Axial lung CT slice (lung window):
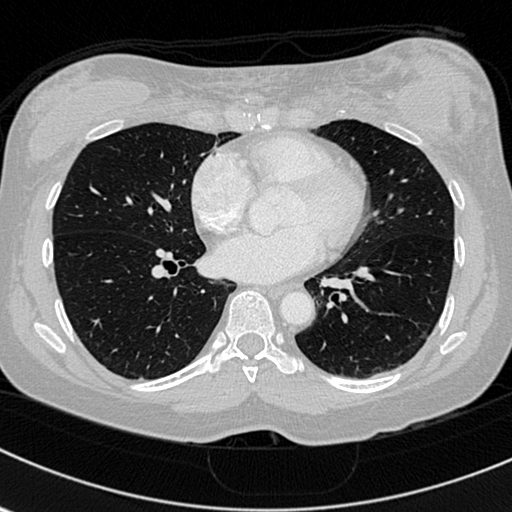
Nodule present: no